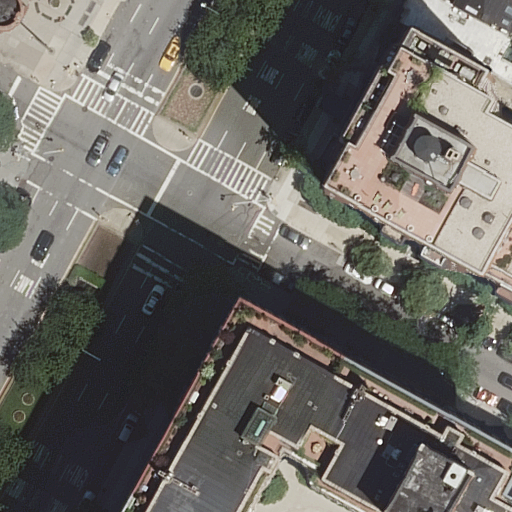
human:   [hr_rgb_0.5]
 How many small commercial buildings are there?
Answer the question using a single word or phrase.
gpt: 0

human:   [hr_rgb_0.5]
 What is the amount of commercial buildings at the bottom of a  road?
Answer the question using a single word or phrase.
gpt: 0

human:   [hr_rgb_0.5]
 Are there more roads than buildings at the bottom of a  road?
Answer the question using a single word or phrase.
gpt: yes

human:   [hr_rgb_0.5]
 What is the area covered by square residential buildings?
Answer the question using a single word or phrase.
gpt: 0m2

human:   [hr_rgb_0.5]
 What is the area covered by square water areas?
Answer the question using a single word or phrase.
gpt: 0m2

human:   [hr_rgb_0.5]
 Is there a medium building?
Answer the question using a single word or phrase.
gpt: no

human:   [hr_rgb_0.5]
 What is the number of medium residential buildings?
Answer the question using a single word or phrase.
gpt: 0

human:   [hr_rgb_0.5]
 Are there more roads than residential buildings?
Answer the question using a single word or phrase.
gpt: no

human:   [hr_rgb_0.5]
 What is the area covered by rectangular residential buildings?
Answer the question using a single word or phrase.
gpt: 107m2

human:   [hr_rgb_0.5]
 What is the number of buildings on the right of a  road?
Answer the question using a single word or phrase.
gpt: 4

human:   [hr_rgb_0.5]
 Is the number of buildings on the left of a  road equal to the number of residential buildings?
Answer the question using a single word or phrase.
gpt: no

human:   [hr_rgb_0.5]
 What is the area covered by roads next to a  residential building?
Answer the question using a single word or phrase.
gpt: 0m2

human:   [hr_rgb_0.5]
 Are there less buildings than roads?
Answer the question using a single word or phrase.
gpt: no

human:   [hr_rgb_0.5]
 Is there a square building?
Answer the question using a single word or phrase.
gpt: no

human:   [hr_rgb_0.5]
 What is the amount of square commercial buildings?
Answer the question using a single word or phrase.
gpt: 0

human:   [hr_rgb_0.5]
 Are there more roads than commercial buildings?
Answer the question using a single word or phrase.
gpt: yes

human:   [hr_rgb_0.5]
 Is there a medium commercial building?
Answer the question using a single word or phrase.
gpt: no

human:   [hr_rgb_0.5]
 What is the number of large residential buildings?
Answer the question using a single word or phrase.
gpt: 2

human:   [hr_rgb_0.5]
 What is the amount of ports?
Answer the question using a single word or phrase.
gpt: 0

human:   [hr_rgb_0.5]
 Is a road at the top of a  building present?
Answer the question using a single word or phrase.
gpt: yes

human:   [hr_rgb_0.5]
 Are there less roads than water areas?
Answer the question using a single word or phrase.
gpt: no

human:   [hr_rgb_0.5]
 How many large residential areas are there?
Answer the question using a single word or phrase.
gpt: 0

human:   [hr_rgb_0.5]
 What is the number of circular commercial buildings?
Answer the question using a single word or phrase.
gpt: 0

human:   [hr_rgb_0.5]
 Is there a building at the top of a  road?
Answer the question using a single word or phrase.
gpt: yes

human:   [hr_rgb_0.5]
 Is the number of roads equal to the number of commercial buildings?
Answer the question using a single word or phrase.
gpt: no

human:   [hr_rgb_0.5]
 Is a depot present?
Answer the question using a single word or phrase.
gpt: no

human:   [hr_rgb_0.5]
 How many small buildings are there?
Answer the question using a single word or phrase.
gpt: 3

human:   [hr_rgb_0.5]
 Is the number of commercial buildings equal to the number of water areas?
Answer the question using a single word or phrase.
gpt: yes

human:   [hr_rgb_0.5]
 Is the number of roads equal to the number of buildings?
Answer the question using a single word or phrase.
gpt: no

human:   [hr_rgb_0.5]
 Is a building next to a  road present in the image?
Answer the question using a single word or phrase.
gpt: yes

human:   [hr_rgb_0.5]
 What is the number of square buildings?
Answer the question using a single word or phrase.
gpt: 0

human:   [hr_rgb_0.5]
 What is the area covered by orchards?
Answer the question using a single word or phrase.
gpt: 0m2

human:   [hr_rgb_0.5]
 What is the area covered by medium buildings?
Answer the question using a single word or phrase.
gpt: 0m2

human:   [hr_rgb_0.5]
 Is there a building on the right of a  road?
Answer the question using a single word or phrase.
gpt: yes

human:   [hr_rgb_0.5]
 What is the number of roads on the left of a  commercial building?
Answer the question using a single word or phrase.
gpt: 0

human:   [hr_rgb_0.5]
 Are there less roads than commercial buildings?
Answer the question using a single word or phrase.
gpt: no